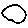
Label: circle